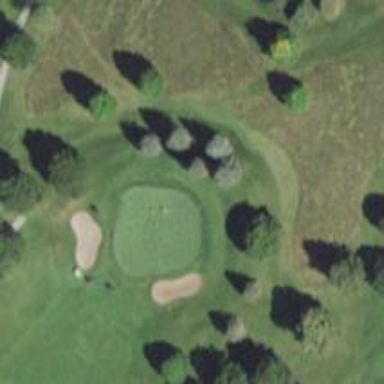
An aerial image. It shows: View of golf hole.